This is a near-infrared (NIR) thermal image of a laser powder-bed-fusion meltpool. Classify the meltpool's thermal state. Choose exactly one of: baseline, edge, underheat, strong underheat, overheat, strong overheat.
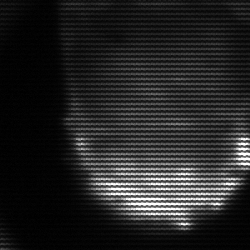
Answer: edge